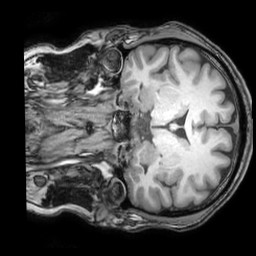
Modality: T1w
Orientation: coronal
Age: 38
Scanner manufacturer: philips
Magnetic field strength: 3 T
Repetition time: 0.007 s
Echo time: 0.003501 s